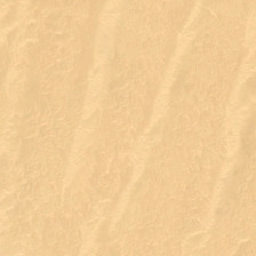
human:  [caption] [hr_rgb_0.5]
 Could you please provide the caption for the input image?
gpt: The cream desert has some vertical stripes.

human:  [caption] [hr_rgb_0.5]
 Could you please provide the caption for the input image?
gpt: Creamy desert has several vertical stripes.

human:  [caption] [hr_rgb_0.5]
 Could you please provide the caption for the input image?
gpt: There are some vertical stripes in the cream desert.

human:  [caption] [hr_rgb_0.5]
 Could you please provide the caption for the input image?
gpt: Cream desert has vertical stripes.

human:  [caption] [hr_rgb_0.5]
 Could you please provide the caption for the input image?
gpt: There are some vertical stripes in the cream desert.